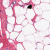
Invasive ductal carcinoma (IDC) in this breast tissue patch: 0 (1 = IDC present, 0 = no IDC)